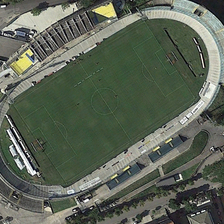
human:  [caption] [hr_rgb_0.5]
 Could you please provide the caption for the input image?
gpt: some green trees and several buildings are near a stadium .

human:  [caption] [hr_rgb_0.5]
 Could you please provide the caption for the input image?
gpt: some green trees and several buildings are near a stadium .

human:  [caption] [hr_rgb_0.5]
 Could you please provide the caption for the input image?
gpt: some green trees and several buildings are near a stadium .

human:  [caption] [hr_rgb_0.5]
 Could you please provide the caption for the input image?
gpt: some green trees and several buildings are near a stadium .

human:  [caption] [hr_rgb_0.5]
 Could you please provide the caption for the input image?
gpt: some green trees and several buildings are near a stadium .